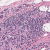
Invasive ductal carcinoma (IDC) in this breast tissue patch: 0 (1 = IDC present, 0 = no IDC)